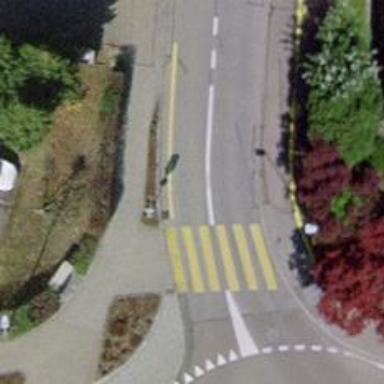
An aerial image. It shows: Marked road crossing.